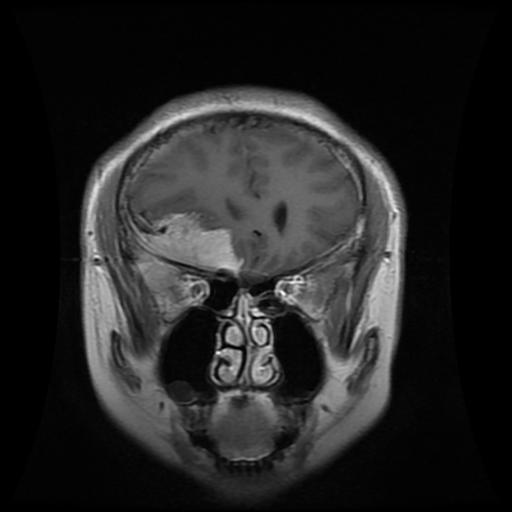
Label: meningioma